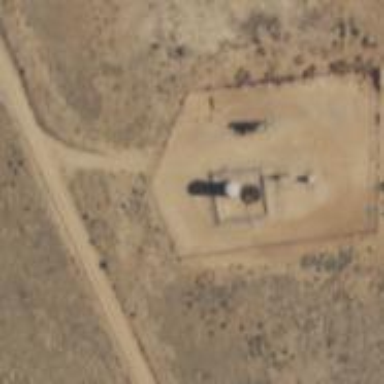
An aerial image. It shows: Storage tank with man-made structure.